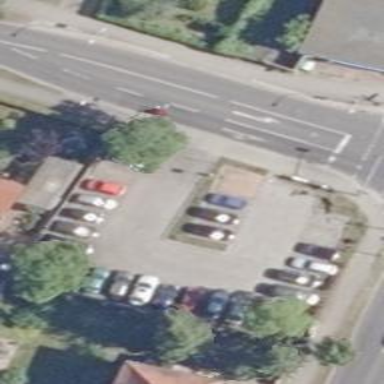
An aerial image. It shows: Parking area with surface parking. It includes park and ride facilities.